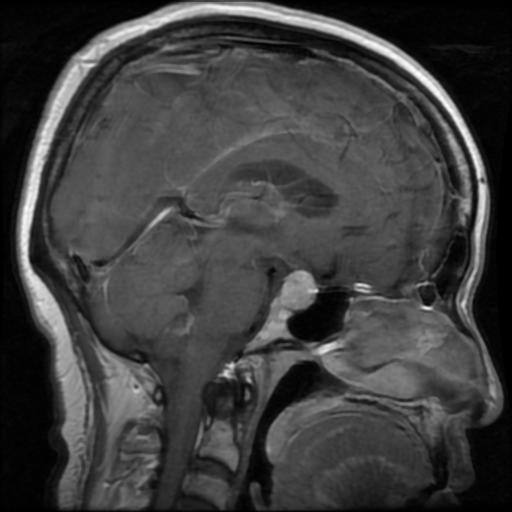
Label: pituitary